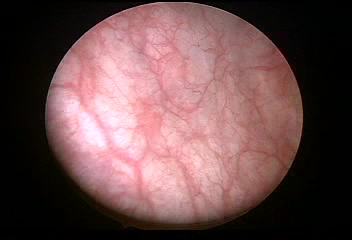
Modality: WLC
Class: Normal mucosa
Bladder cancer association: No